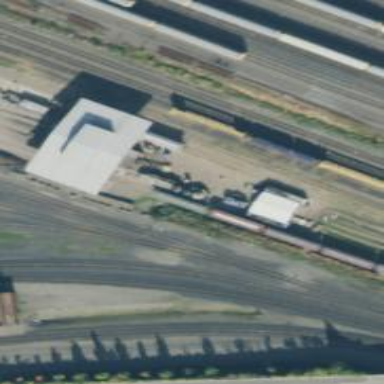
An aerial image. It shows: Railway yard.